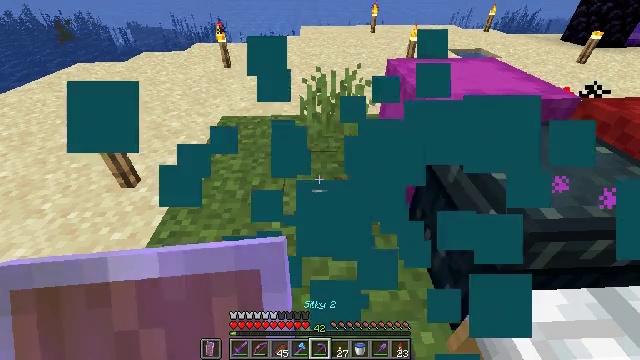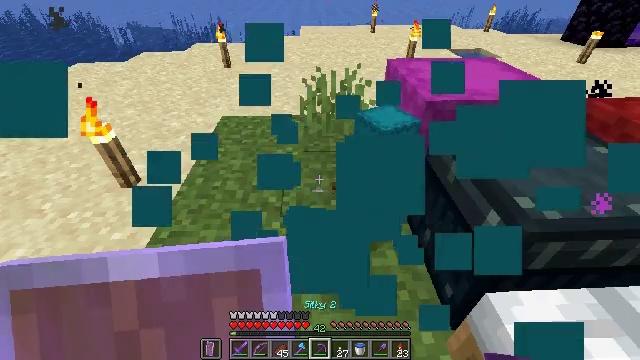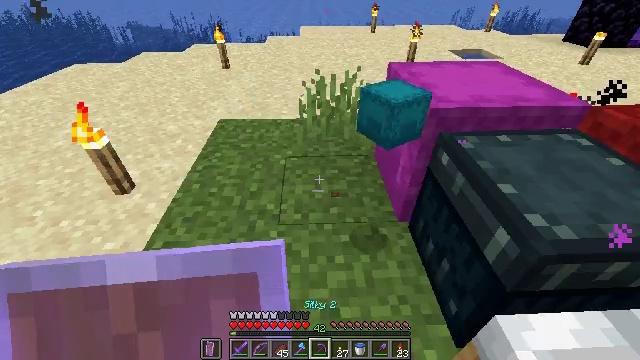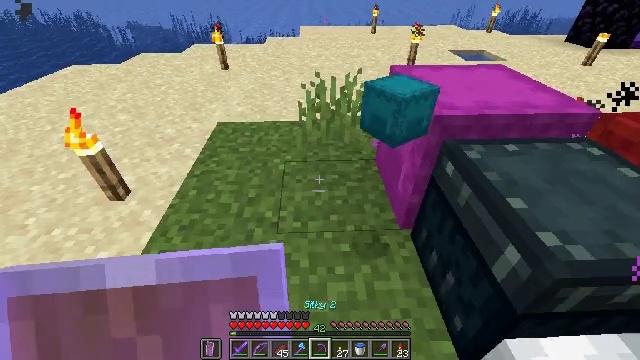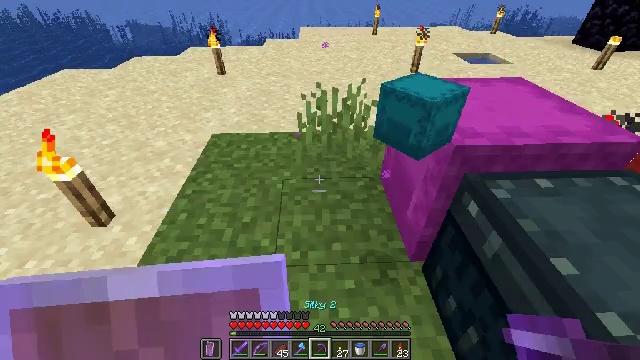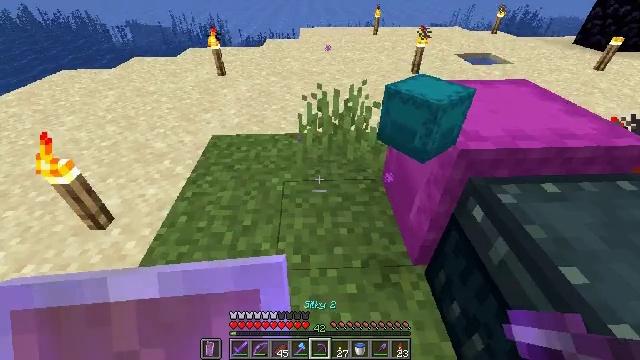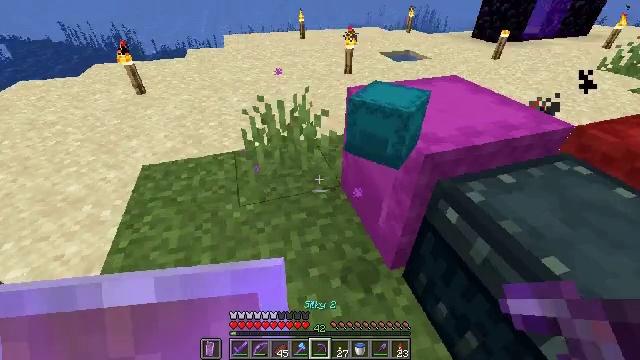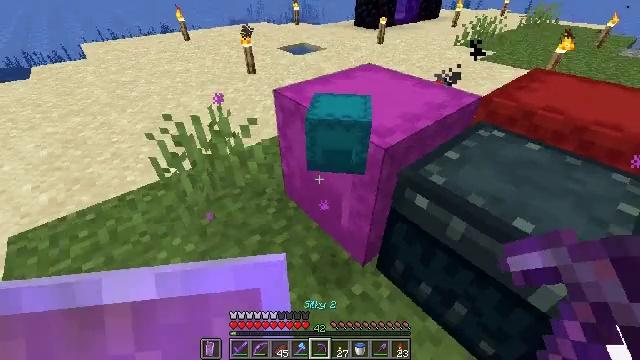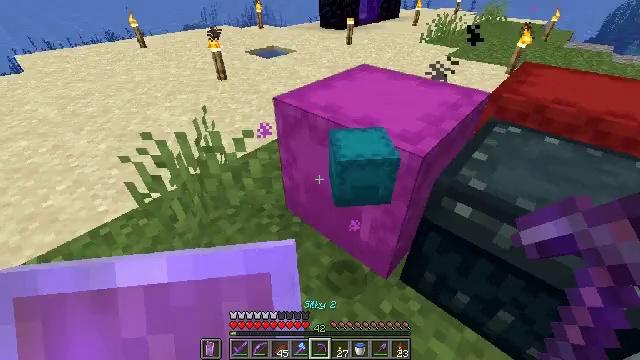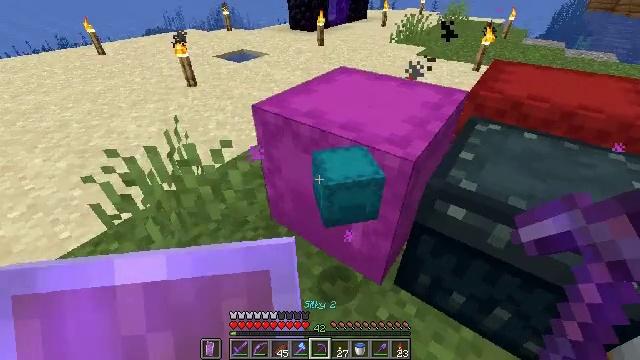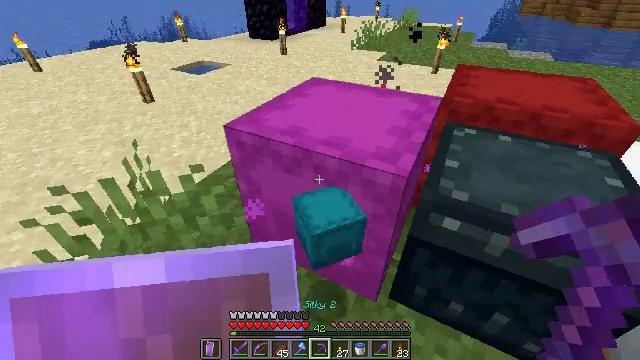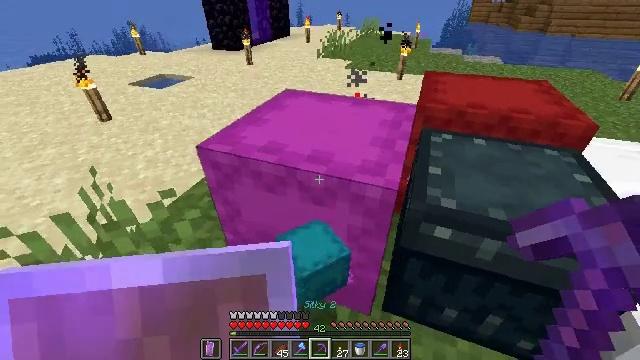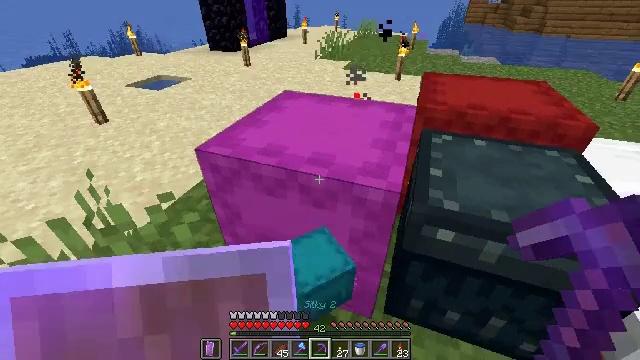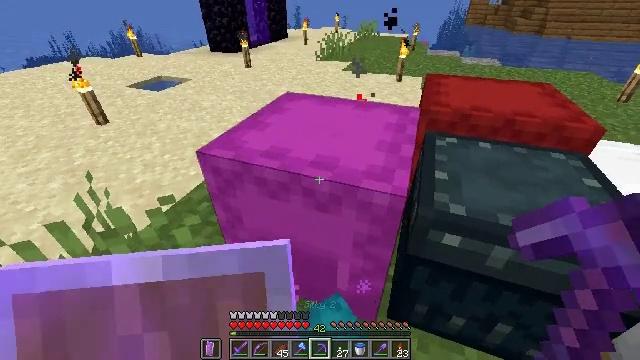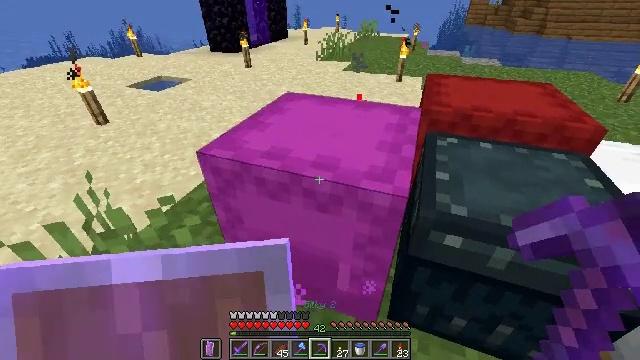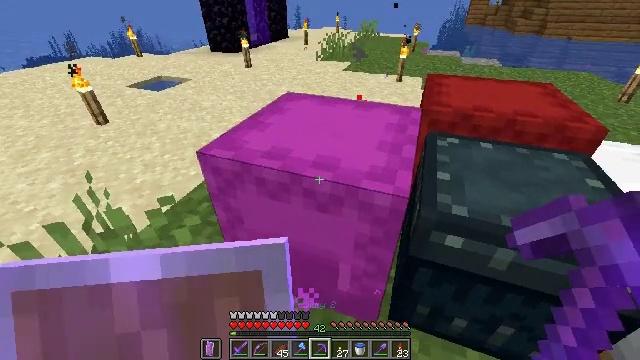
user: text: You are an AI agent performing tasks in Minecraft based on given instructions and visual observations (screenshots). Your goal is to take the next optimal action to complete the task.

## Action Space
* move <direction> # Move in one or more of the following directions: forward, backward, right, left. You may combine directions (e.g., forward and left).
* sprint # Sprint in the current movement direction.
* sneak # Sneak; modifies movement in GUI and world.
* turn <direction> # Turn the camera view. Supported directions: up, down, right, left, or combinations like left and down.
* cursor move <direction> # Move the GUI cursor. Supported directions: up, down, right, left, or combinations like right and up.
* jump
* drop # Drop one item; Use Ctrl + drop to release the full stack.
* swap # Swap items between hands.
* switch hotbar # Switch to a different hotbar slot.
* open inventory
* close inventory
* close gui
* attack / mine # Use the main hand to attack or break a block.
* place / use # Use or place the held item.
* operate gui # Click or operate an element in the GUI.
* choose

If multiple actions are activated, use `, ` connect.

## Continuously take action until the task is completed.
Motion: motion action
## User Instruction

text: Mine the magenta shulker box.
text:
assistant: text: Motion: no_op
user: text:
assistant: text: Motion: move forward
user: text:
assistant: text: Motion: move forward
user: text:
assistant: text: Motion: move forward
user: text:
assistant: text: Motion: move forward and move left
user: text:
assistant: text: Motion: move forward and move left, turn right
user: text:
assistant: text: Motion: move forward and move left, turn right and down
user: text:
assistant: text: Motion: move forward and move left, turn right
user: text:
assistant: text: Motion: move forward, turn right
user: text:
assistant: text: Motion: turn right and up
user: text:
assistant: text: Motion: turn right and up
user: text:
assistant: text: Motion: no_op
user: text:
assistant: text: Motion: no_op
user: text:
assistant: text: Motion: no_op
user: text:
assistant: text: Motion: no_op
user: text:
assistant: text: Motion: turn right
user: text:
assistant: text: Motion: turn right
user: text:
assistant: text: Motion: attack / mine
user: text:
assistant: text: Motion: attack / mine
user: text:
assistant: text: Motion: attack / mine
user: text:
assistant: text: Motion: attack / mine
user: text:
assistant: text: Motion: attack / mine
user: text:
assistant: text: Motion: attack / mine
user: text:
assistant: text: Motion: attack / mine
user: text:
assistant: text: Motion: no_op
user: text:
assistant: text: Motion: no_op
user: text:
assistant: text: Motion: move forward
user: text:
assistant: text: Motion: no_op